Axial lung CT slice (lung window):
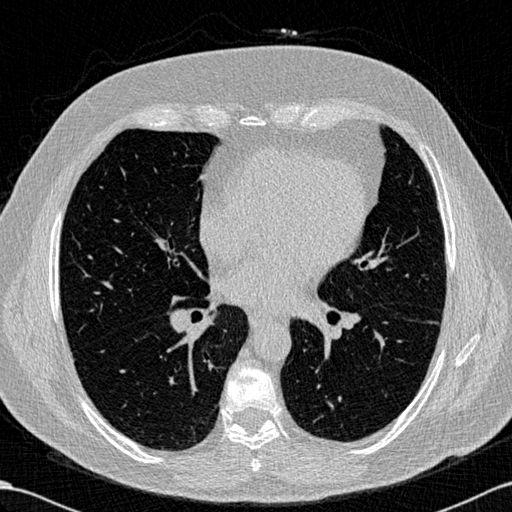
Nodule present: no